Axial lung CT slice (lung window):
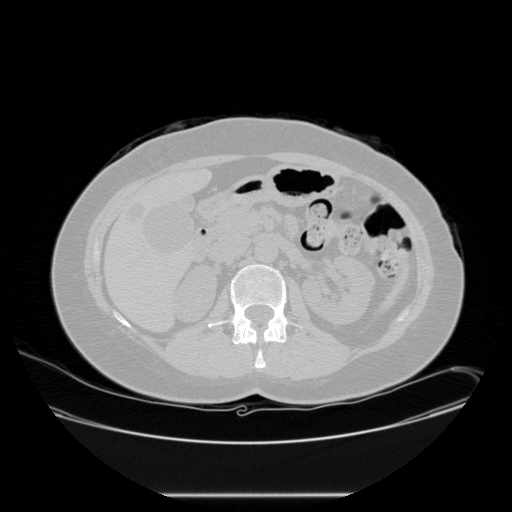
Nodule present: no